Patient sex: M
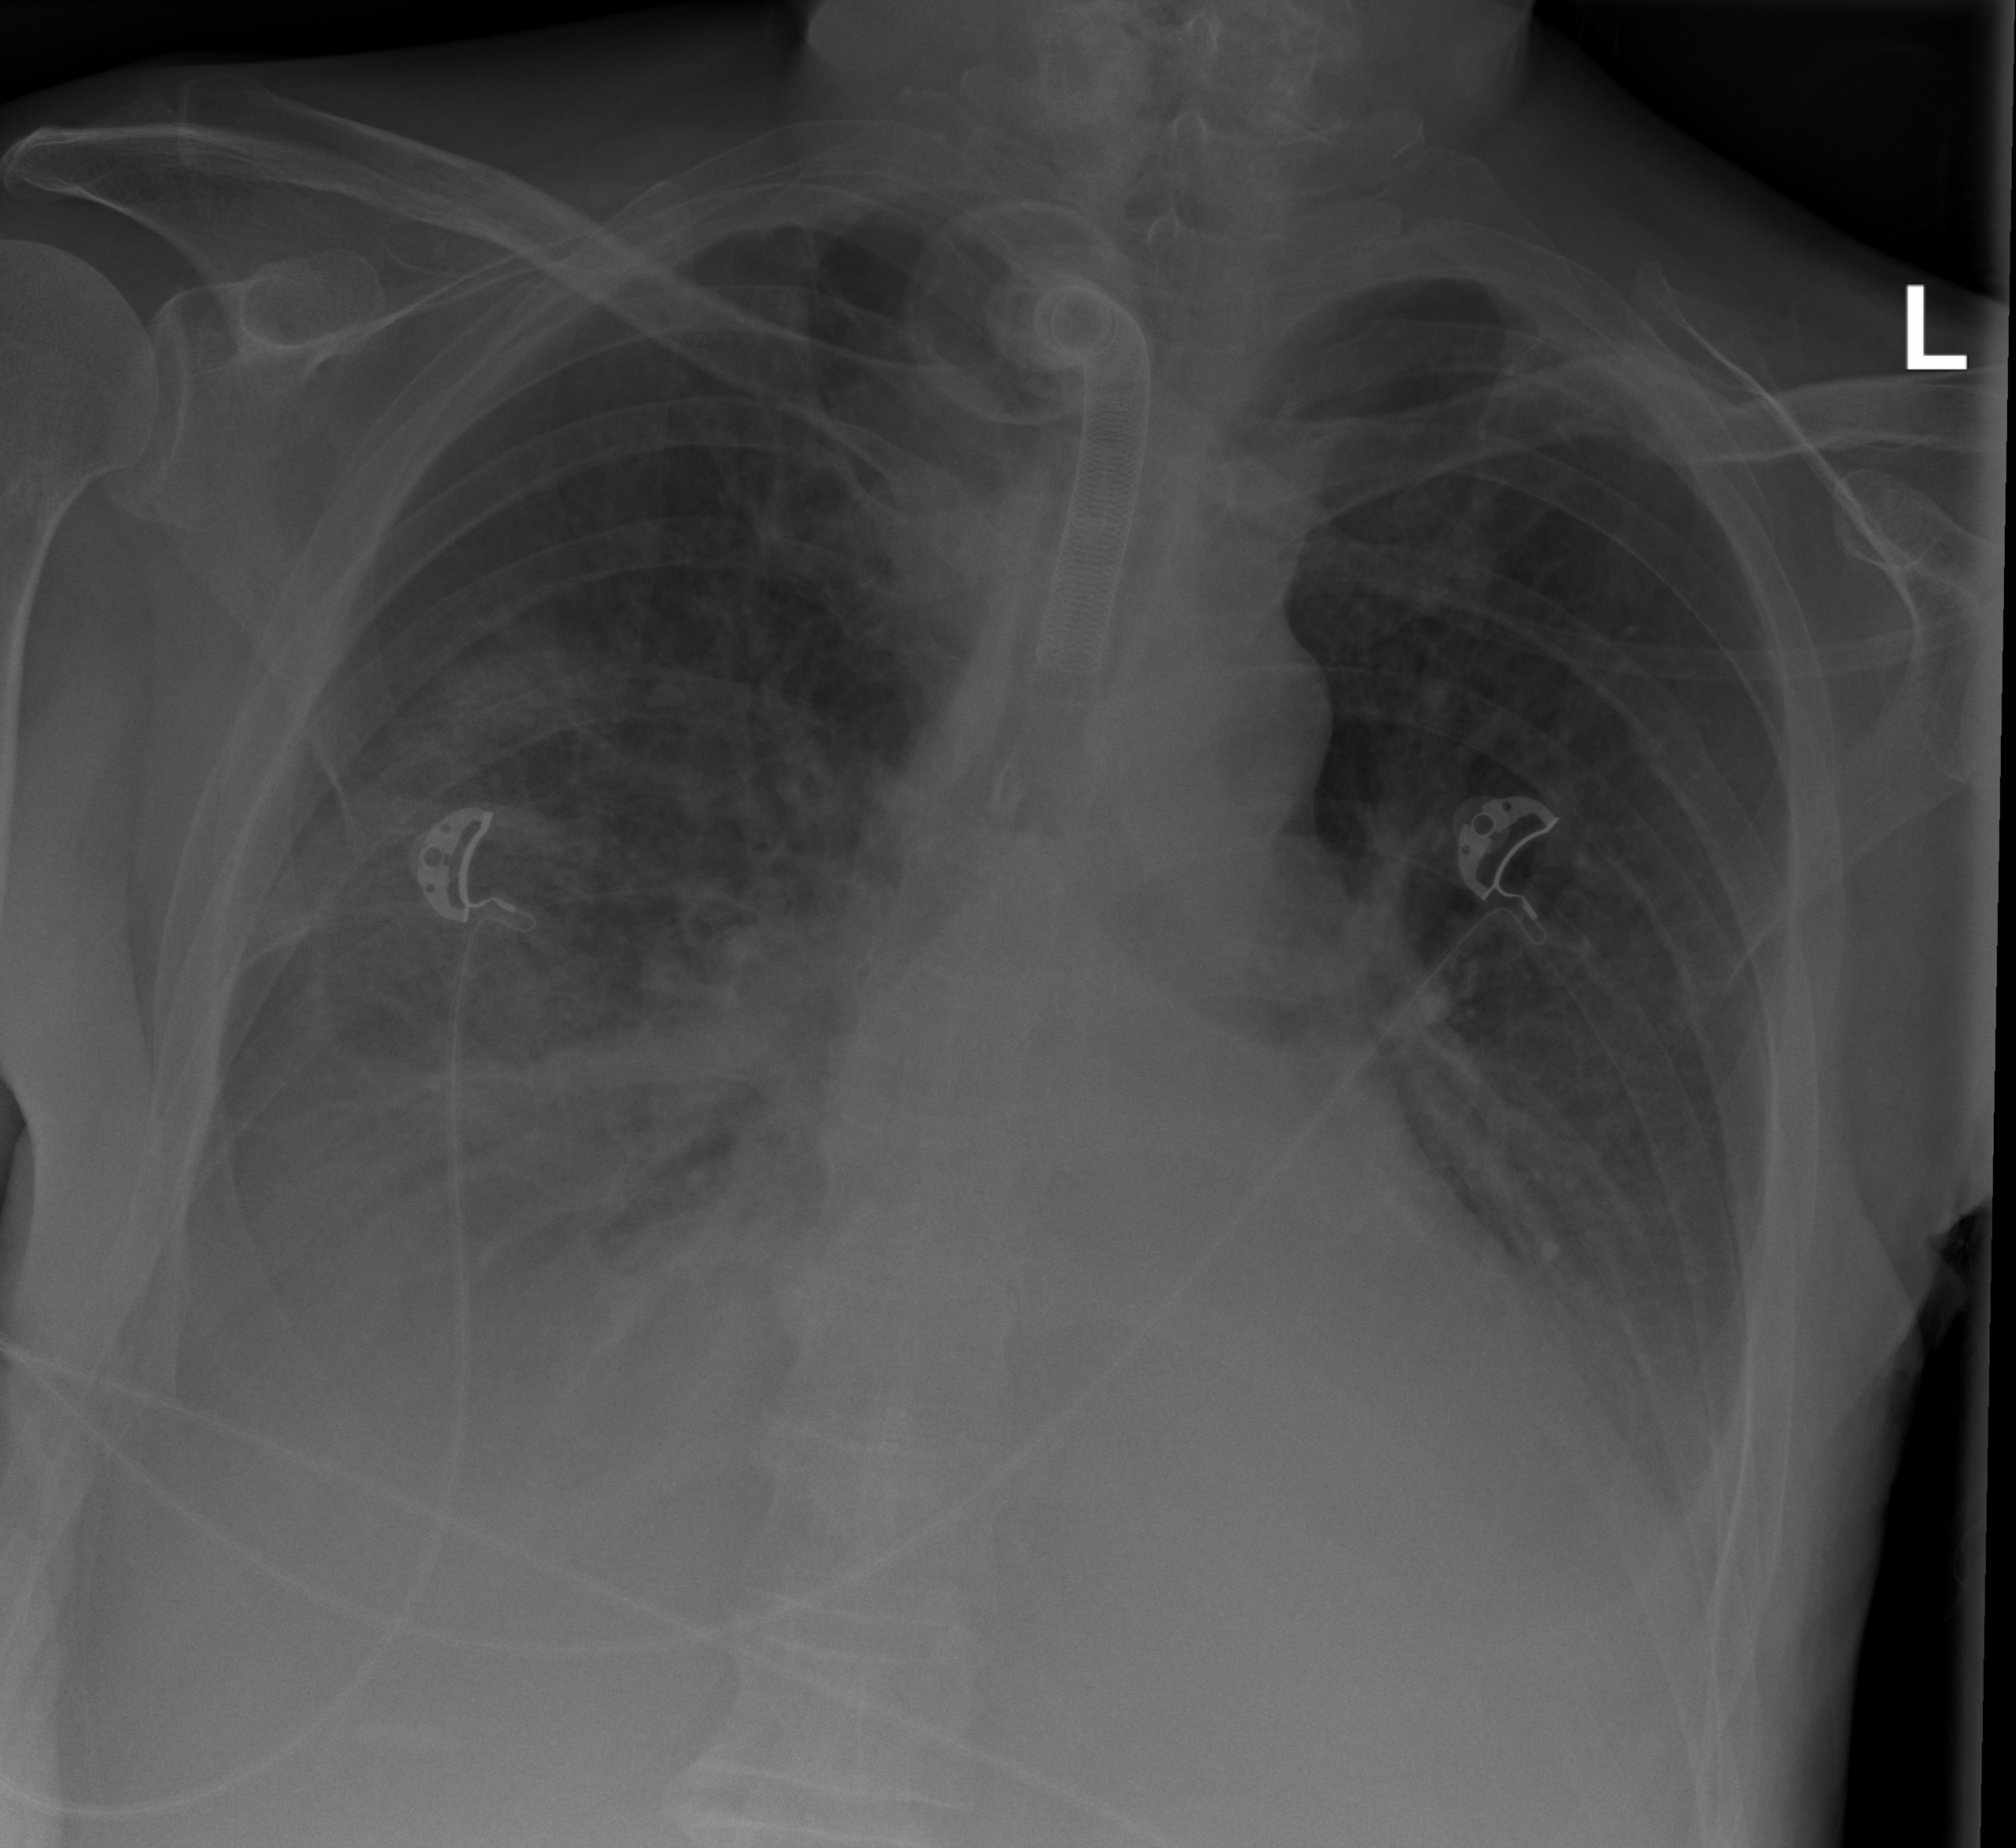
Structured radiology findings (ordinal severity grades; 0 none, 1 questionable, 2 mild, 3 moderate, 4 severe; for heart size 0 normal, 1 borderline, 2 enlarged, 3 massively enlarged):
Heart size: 2
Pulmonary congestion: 3
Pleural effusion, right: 3
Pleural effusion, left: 3
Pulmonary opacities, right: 1
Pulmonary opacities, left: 0
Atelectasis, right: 2
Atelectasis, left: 0